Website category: sports
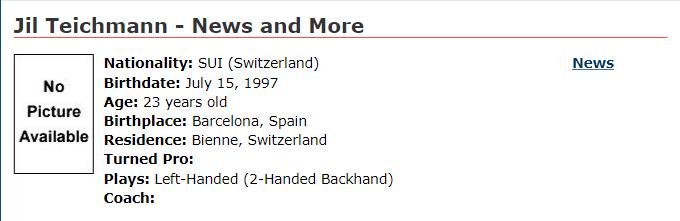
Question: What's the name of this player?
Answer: Jil Teichmann

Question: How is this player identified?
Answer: Jil Teichmann

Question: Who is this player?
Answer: Jil Teichmann

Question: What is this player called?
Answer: Jil Teichmann

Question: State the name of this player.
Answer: Jil Teichmann

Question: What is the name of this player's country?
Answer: SUI

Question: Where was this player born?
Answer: SUI

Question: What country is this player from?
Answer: SUI

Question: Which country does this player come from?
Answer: SUI

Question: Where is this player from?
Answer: SUI

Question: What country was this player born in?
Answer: SUI

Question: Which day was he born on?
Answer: July 15, 1997

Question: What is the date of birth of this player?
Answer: July 15, 1997

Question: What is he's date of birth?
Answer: July 15, 1997

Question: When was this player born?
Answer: July 15, 1997

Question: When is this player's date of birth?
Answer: July 15, 1997

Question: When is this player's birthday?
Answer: July 15, 1997

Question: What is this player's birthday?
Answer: July 15, 1997

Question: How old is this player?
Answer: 23 years old

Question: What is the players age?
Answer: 23 years old

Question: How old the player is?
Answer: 23 years old

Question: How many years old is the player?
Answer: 23 years old

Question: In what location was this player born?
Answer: Barcelona, Spain

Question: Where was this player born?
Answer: Barcelona, Spain

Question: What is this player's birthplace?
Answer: Barcelona, Spain

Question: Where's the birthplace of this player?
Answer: Barcelona, Spain

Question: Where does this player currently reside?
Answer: Bienne, Switzerland

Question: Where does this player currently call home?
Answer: Bienne, Switzerland

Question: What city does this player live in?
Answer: Bienne, Switzerland

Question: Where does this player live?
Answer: Bienne, Switzerland

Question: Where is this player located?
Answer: Bienne, Switzerland

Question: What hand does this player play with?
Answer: Left-Handed (2-Handed Backhand)

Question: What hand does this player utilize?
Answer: Left-Handed (2-Handed Backhand)

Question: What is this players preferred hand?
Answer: Left-Handed (2-Handed Backhand)

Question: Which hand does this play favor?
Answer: Left-Handed (2-Handed Backhand)

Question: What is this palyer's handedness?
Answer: Left-Handed (2-Handed Backhand)